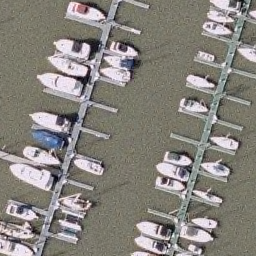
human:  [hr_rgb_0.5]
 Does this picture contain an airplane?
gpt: no

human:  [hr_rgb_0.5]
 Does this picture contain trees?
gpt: no

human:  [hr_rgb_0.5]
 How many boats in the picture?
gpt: thirty-two

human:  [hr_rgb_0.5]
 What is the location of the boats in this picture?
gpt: left and right